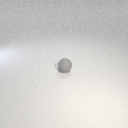
small gray rubber sphere